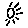
Label: sun